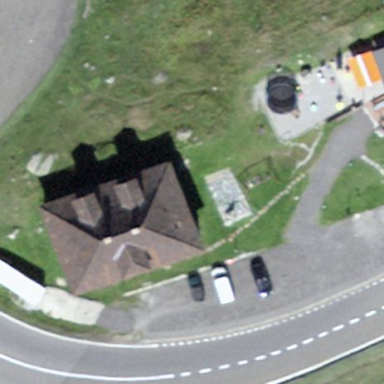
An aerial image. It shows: Detached building with hipped roof shape.